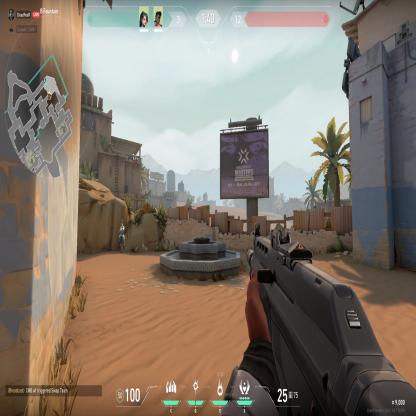
Label: teammate